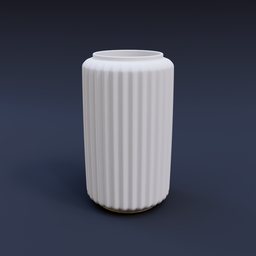
Label: decoration